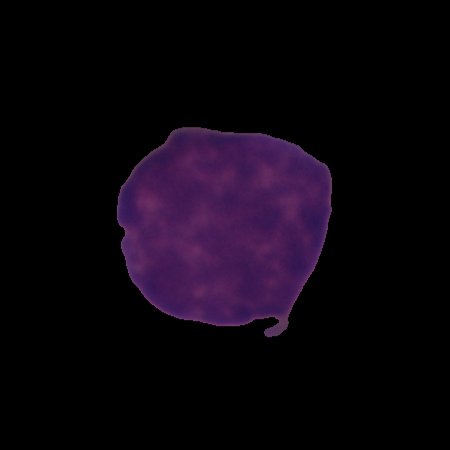
Label: cancer